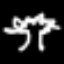
Label: palm tree